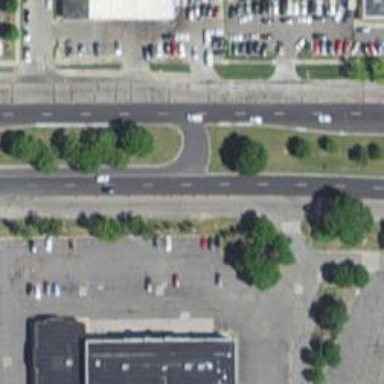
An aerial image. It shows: Trunk link road with asphalt surface.